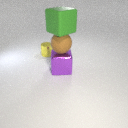
large purple metal cube in front of small yellow metal cylinder